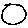
Label: circle